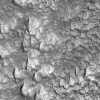
Atmospheric dust classification: not_dusty